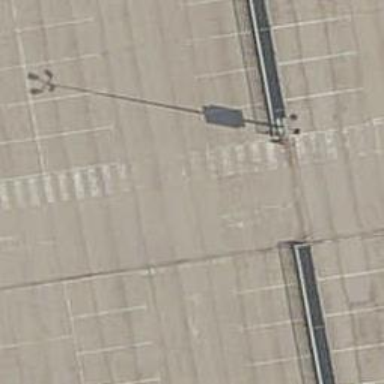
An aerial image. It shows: Road serving as parking aisle.